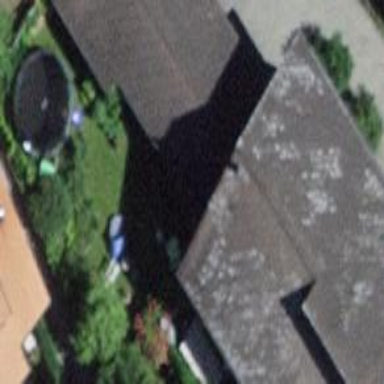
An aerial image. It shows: Garage building.